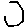
Label: hexagon